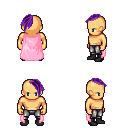
a pixel art fantasy rpg character, male body template, human, tanned skin, pink cape, metal pants, purple long mohawk hairstyle, black shoes, four views (front, back, left, right), 2x2 character sprite sheet, small pixel art, hard edges, no anti-aliasing